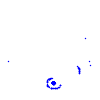
Particle: pion